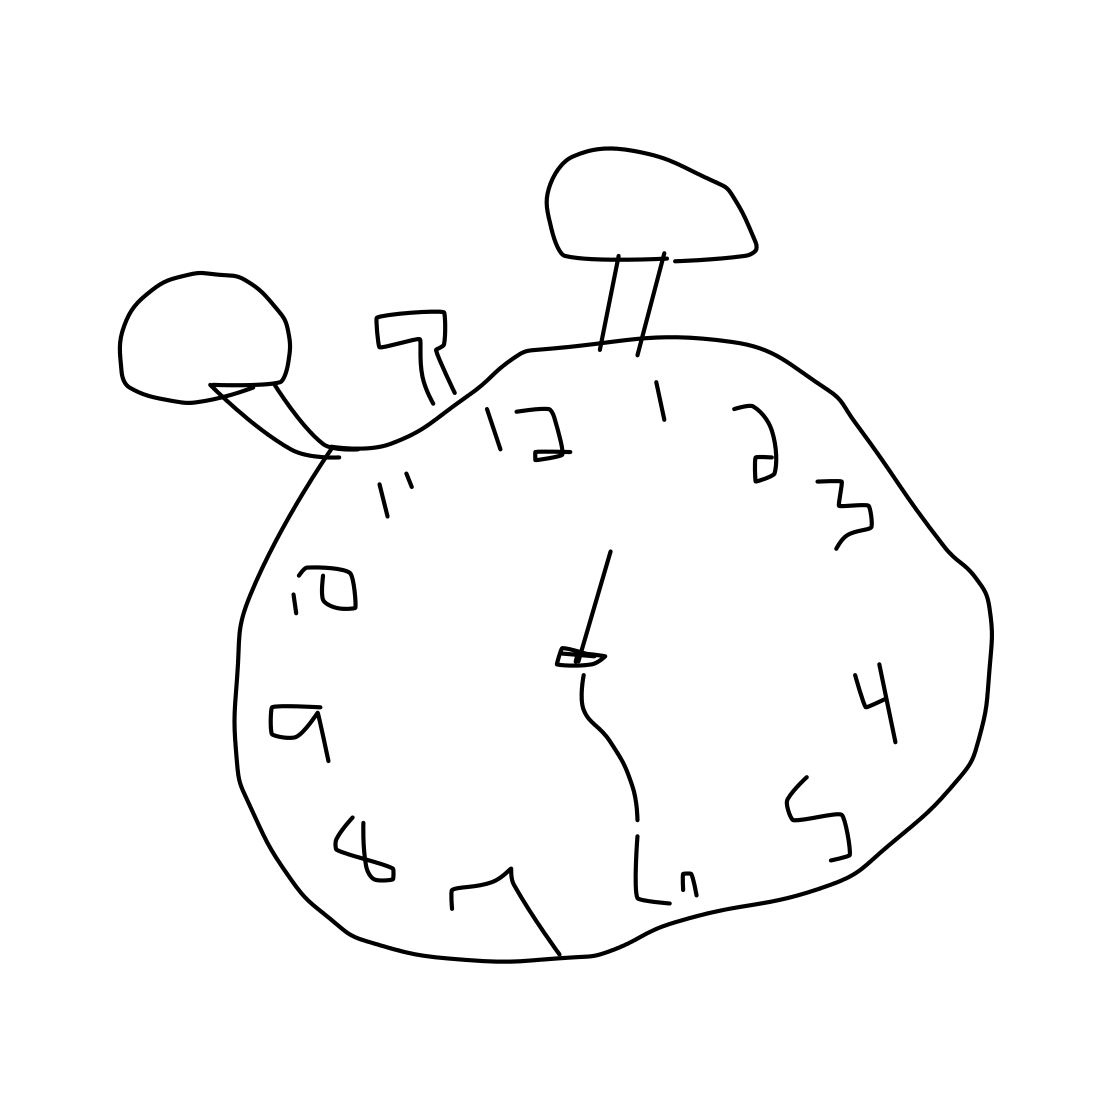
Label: alarm clock